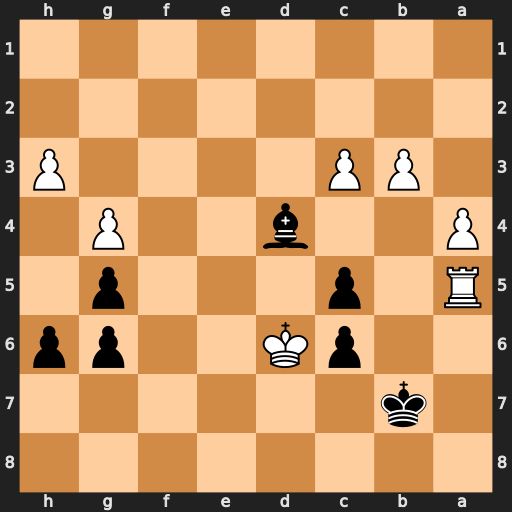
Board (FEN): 8/1k6/2pK2pp/R1p3p1/P2b2P1/1PP4P/8/8
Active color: b
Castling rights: -
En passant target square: -
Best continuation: Bxc3 Kxc5 Bxa5